Question: I'm using 'knitr' and 'pander' to make a table in a markdown file. I'm converting the markdown file to a PDF using Pandoc from within R.
This code:
'''
library(knitr)
'''{r myTable, echo=FALSE, message=FALSE, results='asis', comment=""}
library(pander)
pandoc.table(head(iris))
'''
'''
then running this function within R:
'''
knitsPDF <- function(name) {
knit(paste0(name, ".Rmd"), encoding = "utf-8")
callformat <-"pandoc -V geometry:margin=1in %s.md -o %s.pdf"
system(sprintf(callformat, name, name))
}
knitsPDF(name) # insert file name of .Rmd file
'''
produces this table in the PDF file:

How can I 1. Reduce width of columns in table? 2. Reduce font size of table?
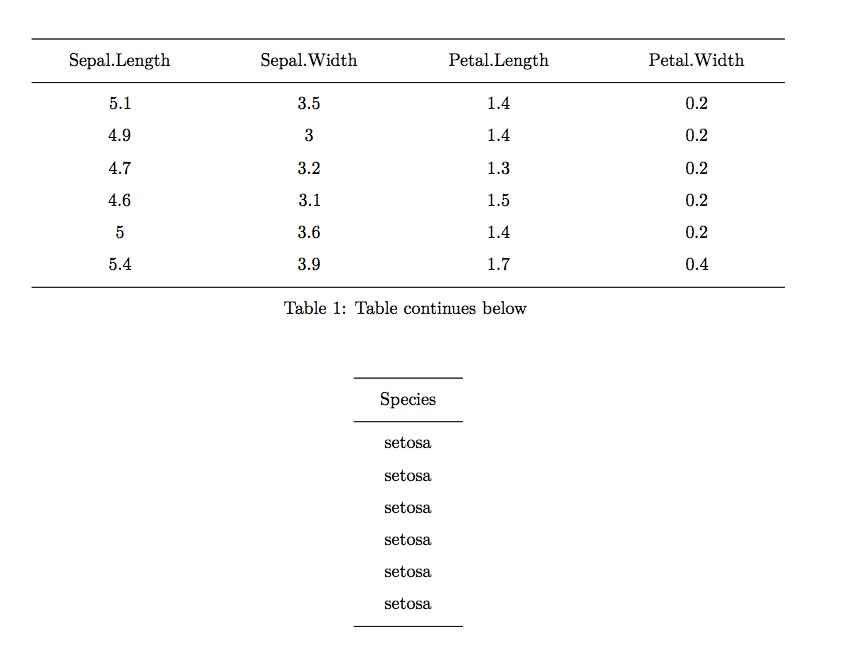
Answer: If you do not want to split the table into multiple parts based on its width, you can specify that directly in 'split.tables' parameter with 'pandoc.table' or more generally in 'table.split.table' in 'panderOptions'. E.g.:
'''
> pandoc.table(head(iris), split.table = Inf)
-------------------------------------------------------------------
Sepal.Length Sepal.Width Petal.Length Petal.Width Species
-------------- ------------- -------------- ------------- ---------
5.1 3.5 1.4 0.2 setosa
4.9 3 1.4 0.2 setosa
4.7 3.2 1.3 0.2 setosa
4.6 3.1 1.5 0.2 setosa
5 3.6 1.4 0.2 setosa
5.4 3.9 1.7 0.4 setosa
-------------------------------------------------------------------
> panderOptions('table.split.table', 300)
> pander(head(iris))
-------------------------------------------------------------------
Sepal.Length Sepal.Width Petal.Length Petal.Width Species
-------------- ------------- -------------- ------------- ---------
5.1 3.5 1.4 0.2 setosa
4.9 3 1.4 0.2 setosa
4.7 3.2 1.3 0.2 setosa
4.6 3.1 1.5 0.2 setosa
5 3.6 1.4 0.2 setosa
5.4 3.9 1.7 0.4 setosa
-------------------------------------------------------------------
'''
About fontsize: Pandoc's markdown do not have any special syntax for that, so you might use LaTeX markup for your pdf. E.g. just issue a '
ootnotesize' directive before your table. See possible font sizes for more details: <URL>